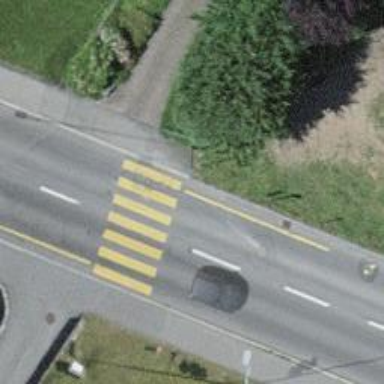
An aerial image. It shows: Kerb serving as barrier.